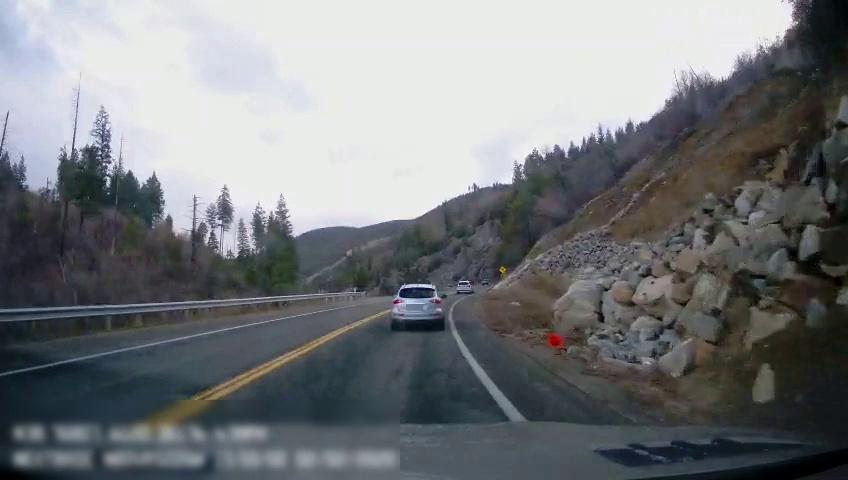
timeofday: Day
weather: Sunny
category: Drivable Space
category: Vehicles | Car
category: Vehicles | SUV
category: Lanes | Current Lane
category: Lanes | Alternate Lane
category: Lanes | Alternate Lane